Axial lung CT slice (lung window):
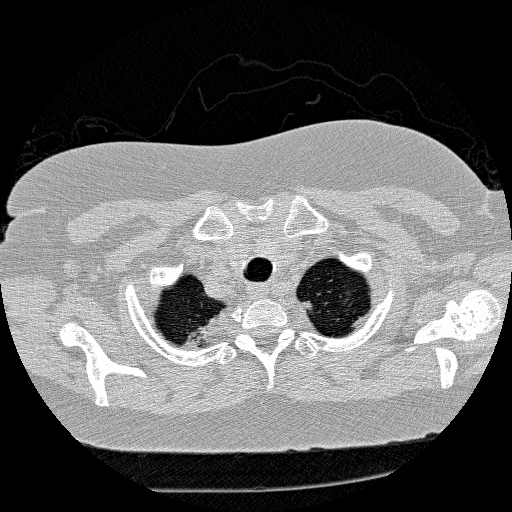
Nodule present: no